Question: In my java program, when the user clicks on a button in the main 'JFrame' another 'JFrame' becomes visible on top of the main frame. Now how to make the previous frame blurred?
Exactly like the background in the image :

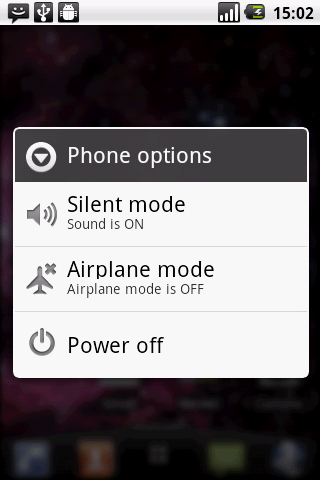
Answer: Now how to make the previous frame blurred?
- have look at <URL>